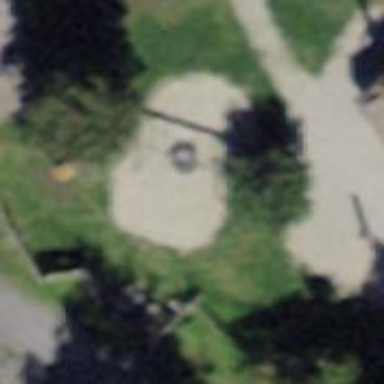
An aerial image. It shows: Playground with basket swing.